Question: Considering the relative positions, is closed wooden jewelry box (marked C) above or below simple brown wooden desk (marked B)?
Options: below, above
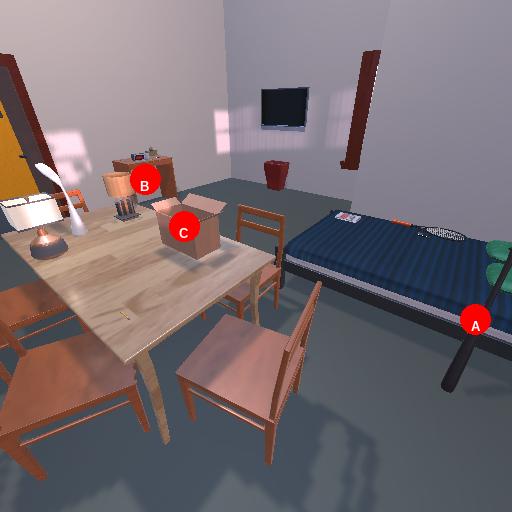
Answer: below